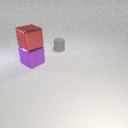
large red metal cube above large purple metal cube